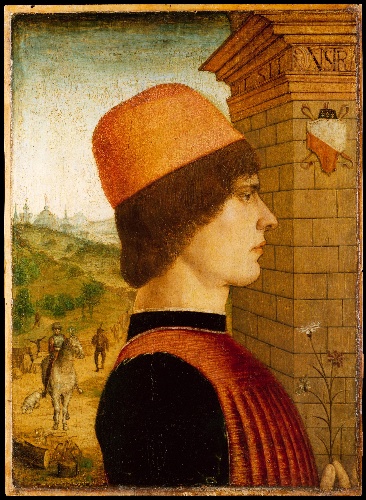
Title: Portrait of a Man, possibly Matteo di Sebastiano di Bernardino Gozzadini
Artist: Maestro delle Storie del Pane
Artist bio: Italian (Emilian), active late 15th century
Date: 1494(?)
Object type: Painting
Classification: Paintings
Medium: Tempera on wood
Dimensions: Overall 20 3/4 x 14 5/8 in. (52.7 x 37.1 cm); painted surface 19 3/8 x 14 in. (49.2 x 35.6 cm)
Department: Robert Lehman Collection
Credit line: Robert Lehman Collection, 1975
Accession year: 1975
Repository: Metropolitan Museum of Art, New York, NY
Tags: Men|Portraits|Profiles